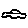
Label: car